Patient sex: M
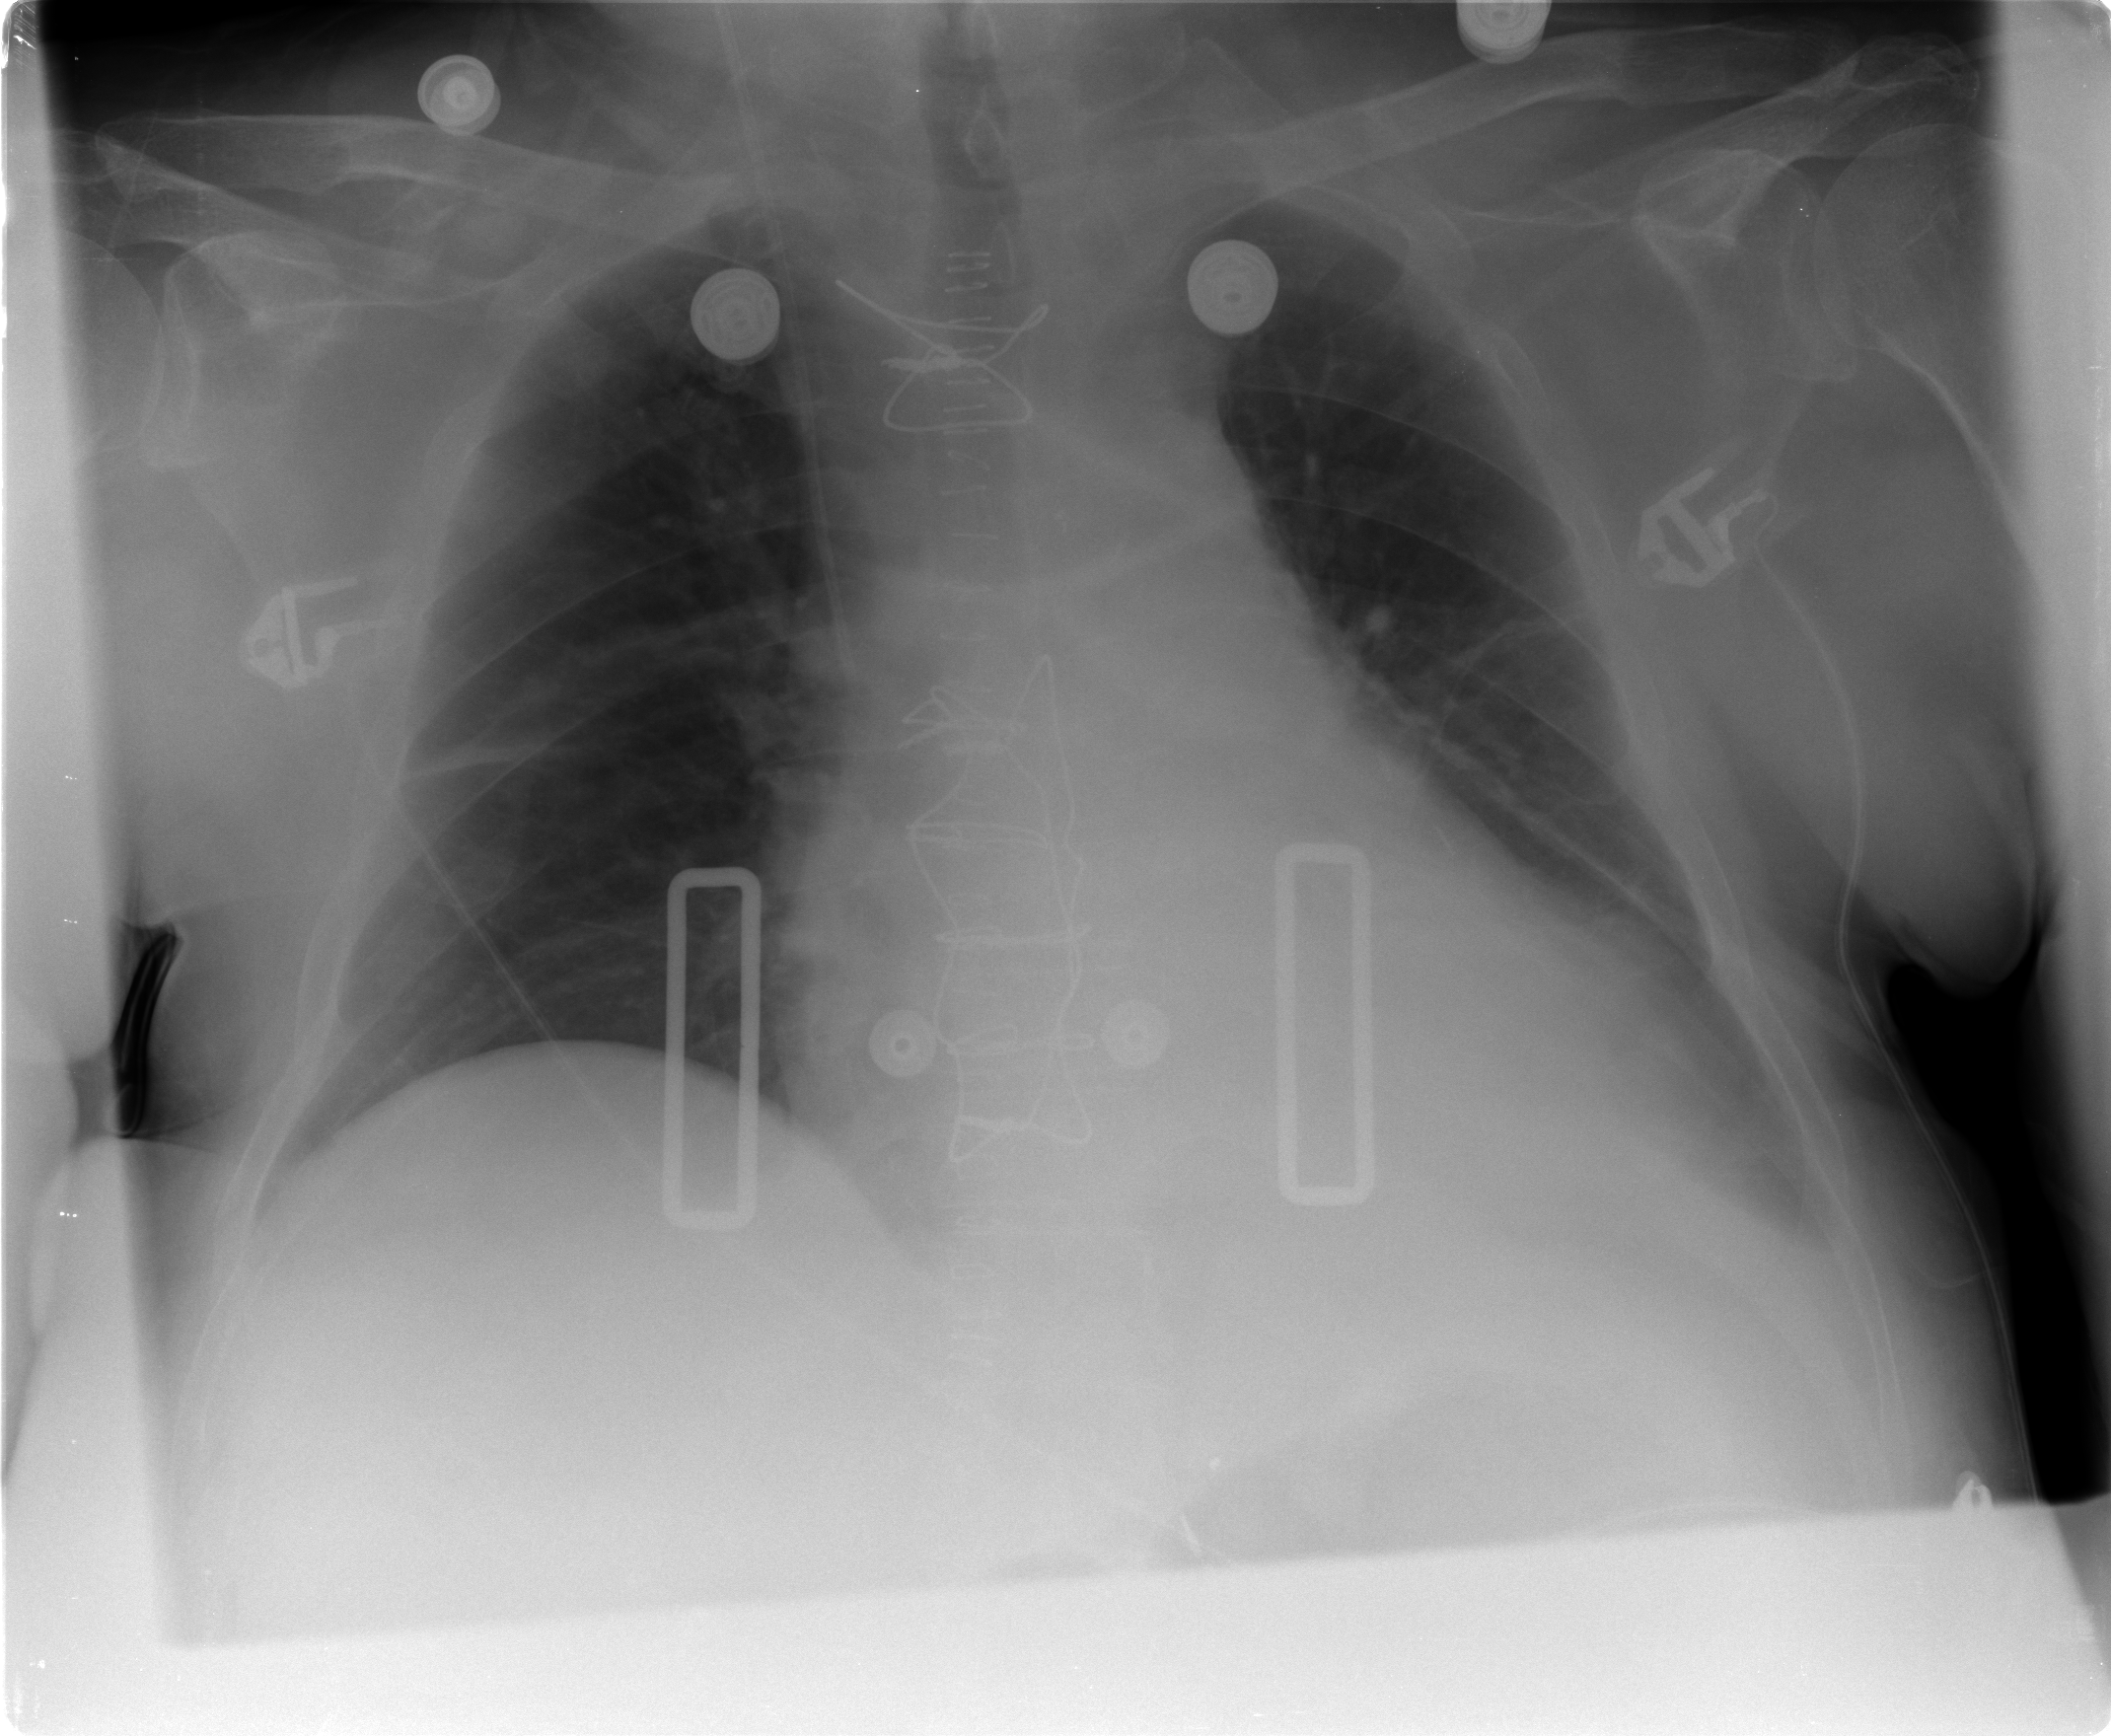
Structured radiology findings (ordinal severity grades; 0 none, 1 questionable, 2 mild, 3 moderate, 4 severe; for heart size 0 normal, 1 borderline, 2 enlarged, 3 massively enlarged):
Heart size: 2
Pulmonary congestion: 0
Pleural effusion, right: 0
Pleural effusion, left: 2
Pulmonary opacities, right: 0
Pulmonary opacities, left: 0
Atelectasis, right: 0
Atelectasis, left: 2